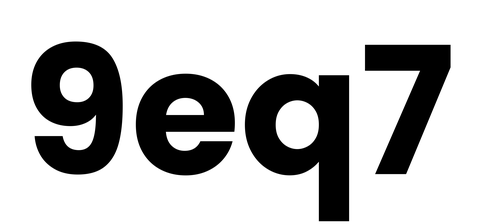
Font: Poppins-Bold